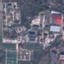
Label: Industrial